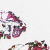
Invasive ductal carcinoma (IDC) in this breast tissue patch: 0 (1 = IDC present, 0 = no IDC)